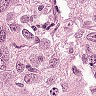
Metastatic tissue present: yes